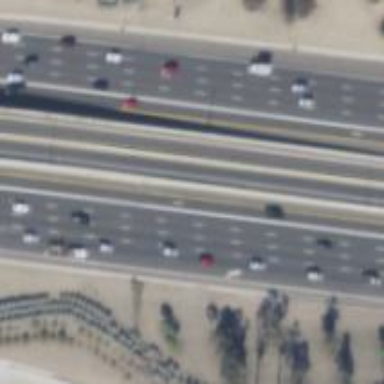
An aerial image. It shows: View of motorway.